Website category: camera
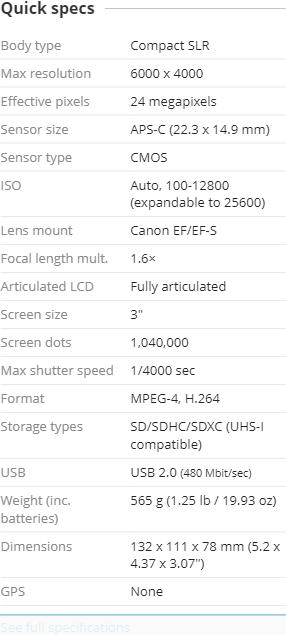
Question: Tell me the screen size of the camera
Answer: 3

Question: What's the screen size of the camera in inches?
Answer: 3

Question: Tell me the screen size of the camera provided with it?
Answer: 3

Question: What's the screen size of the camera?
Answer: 3

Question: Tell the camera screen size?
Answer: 3

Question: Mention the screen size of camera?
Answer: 3

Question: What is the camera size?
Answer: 3

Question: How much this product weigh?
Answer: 565 g (1.25 lb / 19.93 oz )

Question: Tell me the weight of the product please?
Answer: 565 g (1.25 lb / 19.93 oz )

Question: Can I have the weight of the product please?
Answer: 565 g (1.25 lb / 19.93 oz )

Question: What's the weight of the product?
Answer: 565 g (1.25 lb / 19.93 oz )

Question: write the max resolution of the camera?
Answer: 6000 x 4000

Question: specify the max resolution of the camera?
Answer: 6000 x 4000

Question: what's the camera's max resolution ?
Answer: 6000 x 4000

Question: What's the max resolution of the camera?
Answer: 6000 x 4000

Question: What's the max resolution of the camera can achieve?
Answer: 6000 x 4000

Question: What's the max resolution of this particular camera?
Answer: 6000 x 4000

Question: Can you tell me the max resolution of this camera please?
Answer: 6000 x 4000

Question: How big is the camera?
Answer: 132 x 111 x 78 mm (5.2 x 4.37 x 3.07 )

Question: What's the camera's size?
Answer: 132 x 111 x 78 mm (5.2 x 4.37 x 3.07 )

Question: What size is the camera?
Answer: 132 x 111 x 78 mm (5.2 x 4.37 x 3.07 )

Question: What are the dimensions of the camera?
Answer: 132 x 111 x 78 mm (5.2 x 4.37 x 3.07 )

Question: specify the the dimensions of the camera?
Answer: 132 x 111 x 78 mm (5.2 x 4.37 x 3.07 )

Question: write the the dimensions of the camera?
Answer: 132 x 111 x 78 mm (5.2 x 4.37 x 3.07 )

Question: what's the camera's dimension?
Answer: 132 x 111 x 78 mm (5.2 x 4.37 x 3.07 )